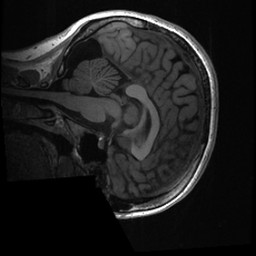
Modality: T1w
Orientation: sagittal